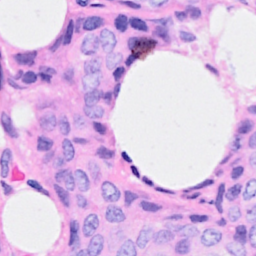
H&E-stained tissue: Breast